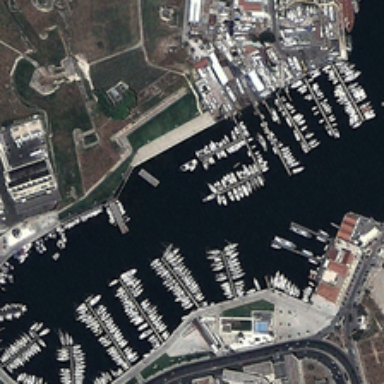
Many boats are in a port near some buildings and green meadows .